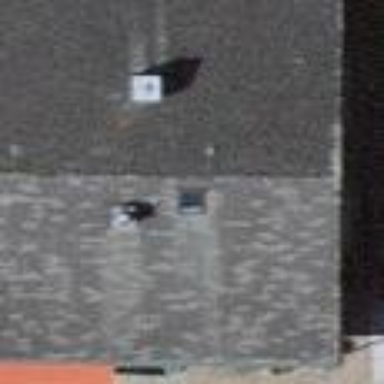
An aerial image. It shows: Gabled roof on residential building.